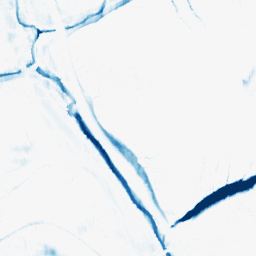
Category: morphological
Decomposition family: morphological_ellipse
Decomposition parameters: operation: closing
width: 20
height: 5
Upsampling method: sinc_hamming
Upsampling parameters: scale: 4
kernel_size: 8
Upsampling scale: 4